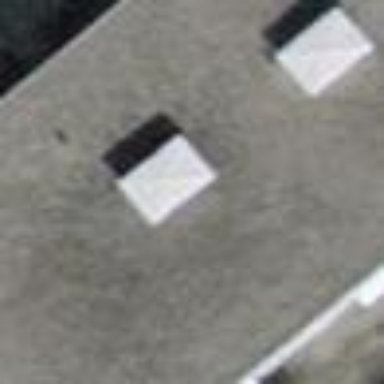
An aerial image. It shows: Flat-roofed terrace building.